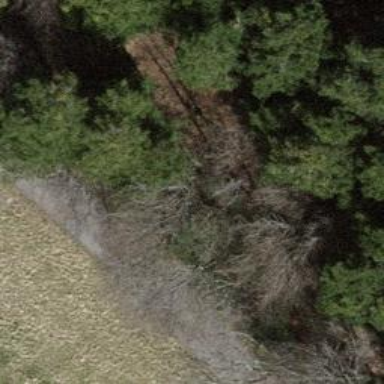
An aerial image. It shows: Bench.